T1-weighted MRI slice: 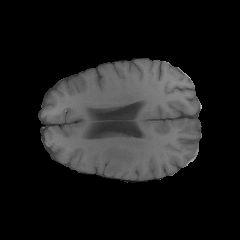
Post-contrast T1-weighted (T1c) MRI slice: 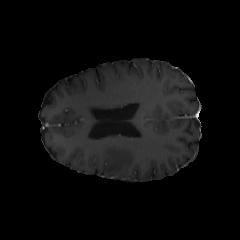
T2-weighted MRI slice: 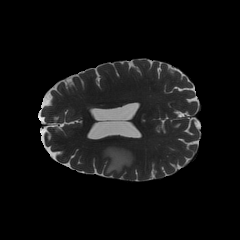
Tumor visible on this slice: yes